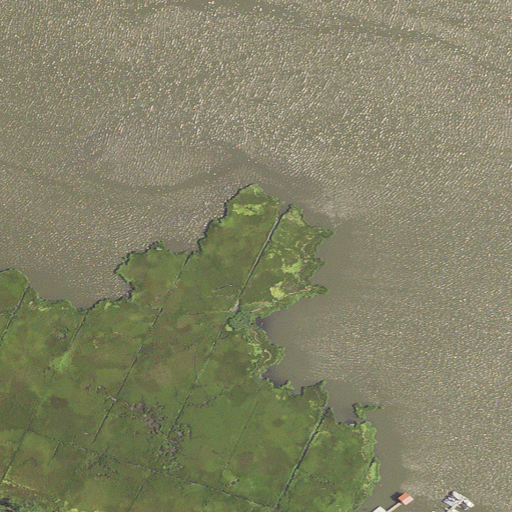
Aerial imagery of cape in Maryland named Hasty Point containing open water, herbaceous wetlands, open development, low intensity development, and medium intensity development